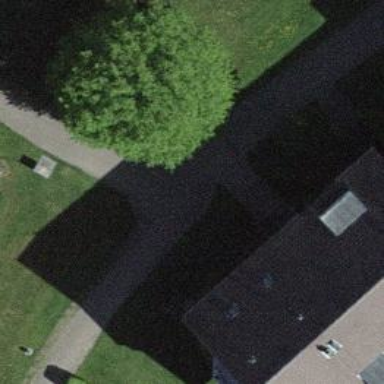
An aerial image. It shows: Cobblestone path.